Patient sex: M
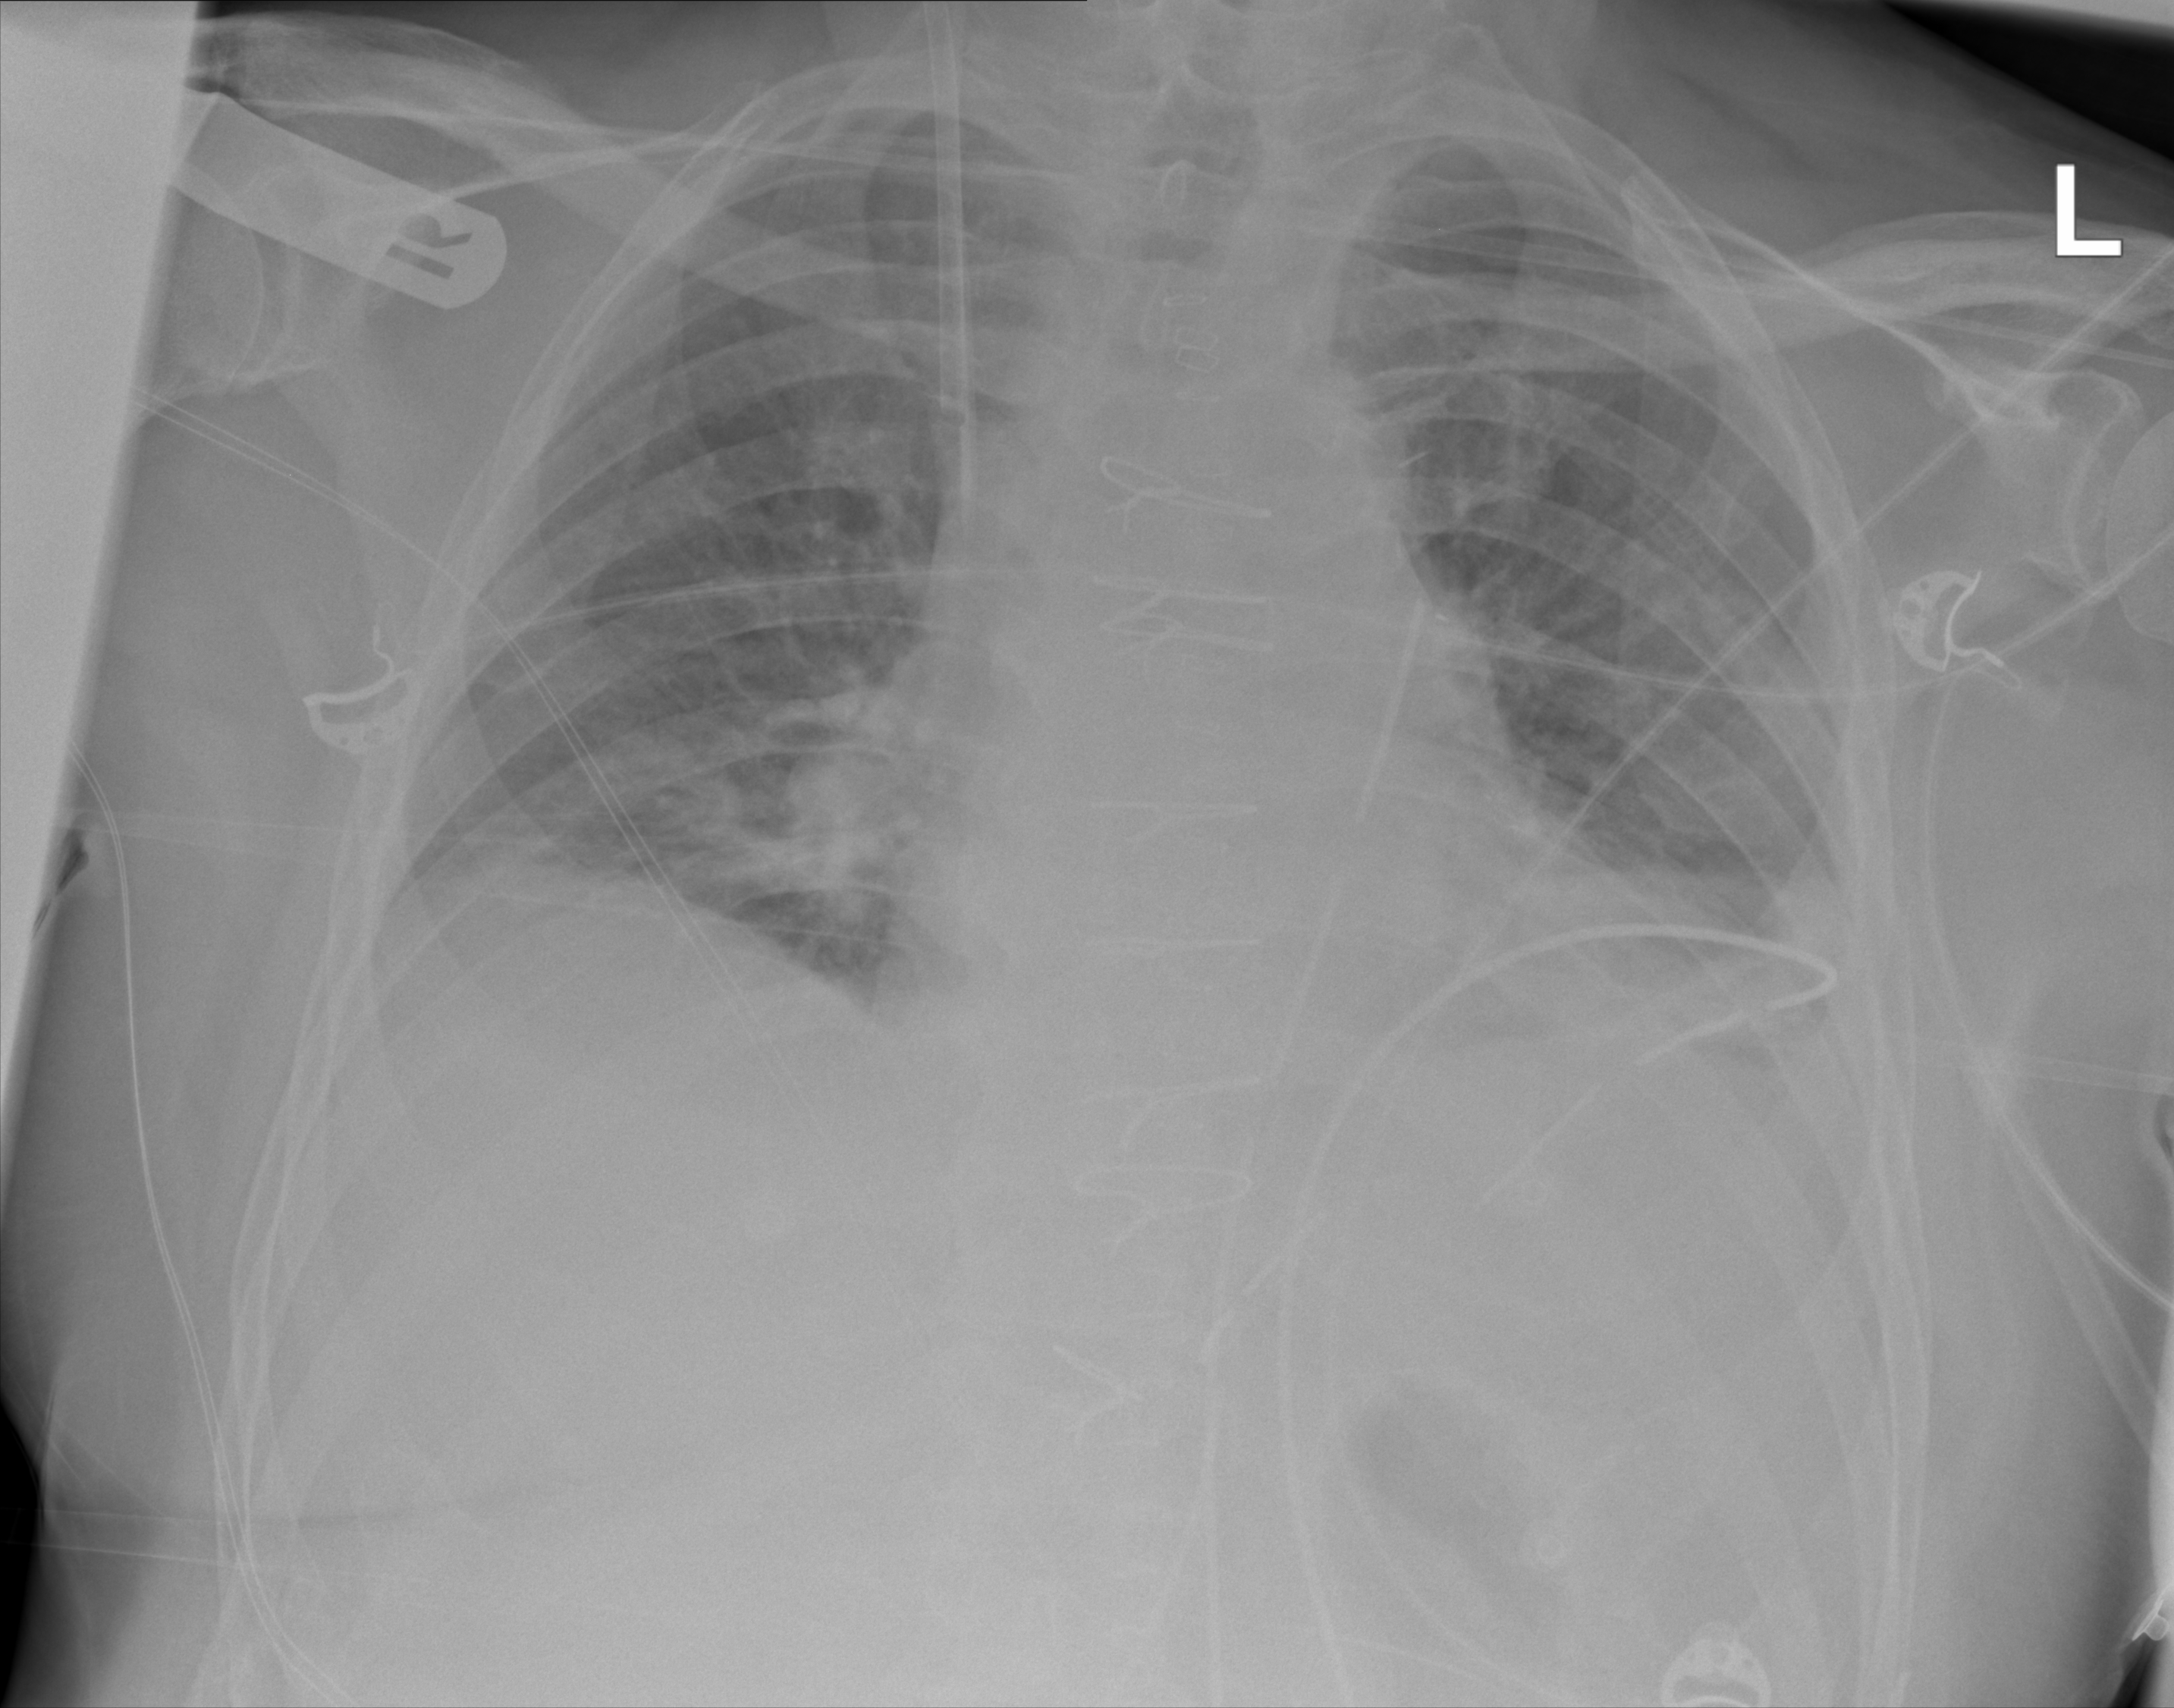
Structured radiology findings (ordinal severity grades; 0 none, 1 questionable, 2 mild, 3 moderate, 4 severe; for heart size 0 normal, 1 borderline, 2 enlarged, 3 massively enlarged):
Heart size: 1
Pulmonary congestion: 1
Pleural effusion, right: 0
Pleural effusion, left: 1
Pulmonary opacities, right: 0
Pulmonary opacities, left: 0
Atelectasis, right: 2
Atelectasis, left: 2